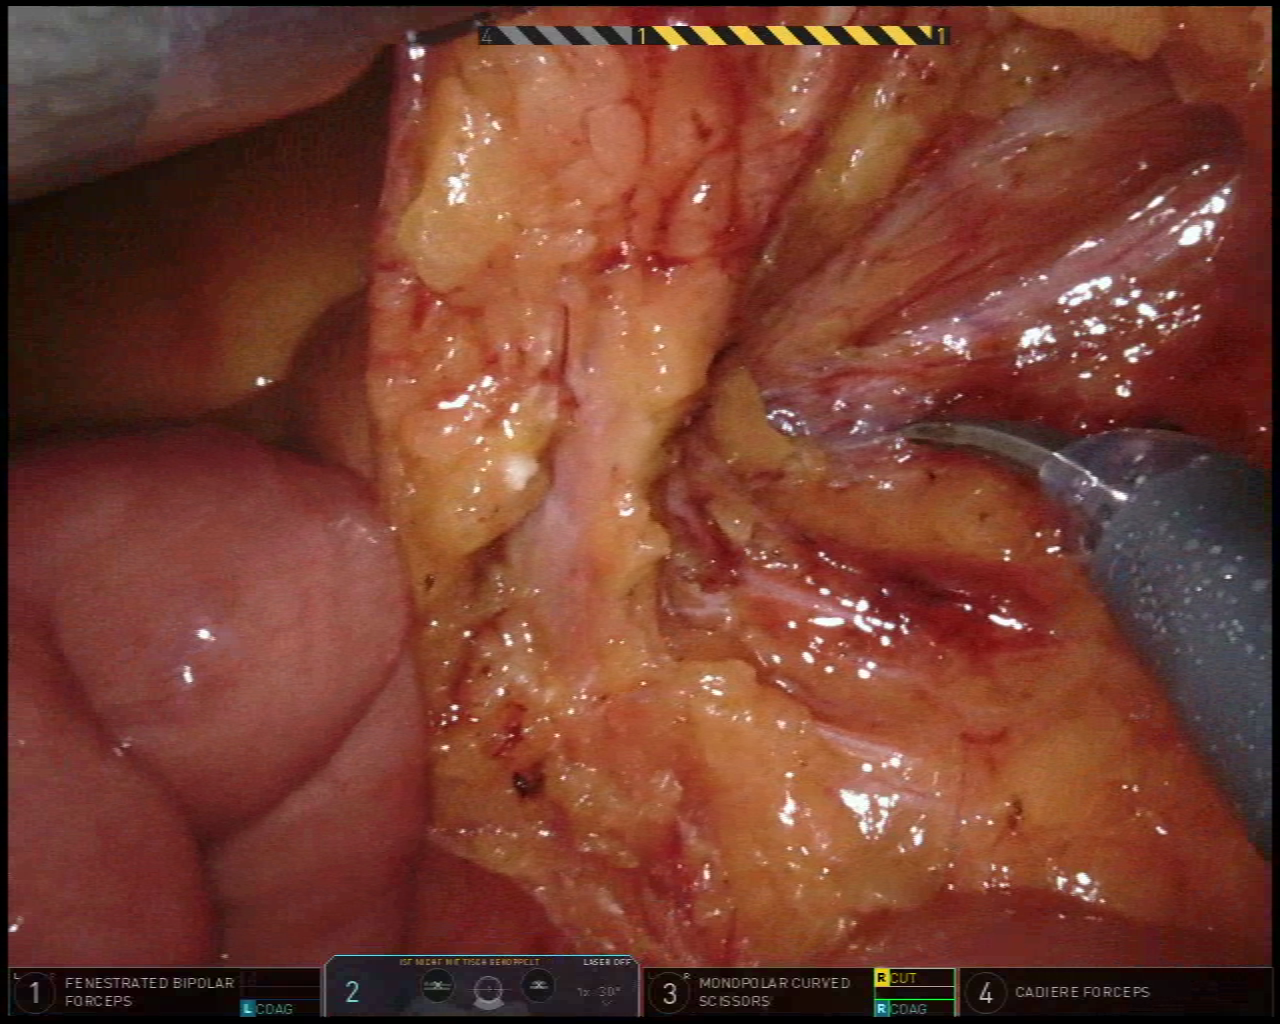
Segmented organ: inferior_mesenteric_artery
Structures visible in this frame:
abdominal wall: no
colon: no
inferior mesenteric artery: yes
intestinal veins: no
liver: no
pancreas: no
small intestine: yes
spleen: no
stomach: no
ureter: yes
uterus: no
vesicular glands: no